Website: macys
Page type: billing-address
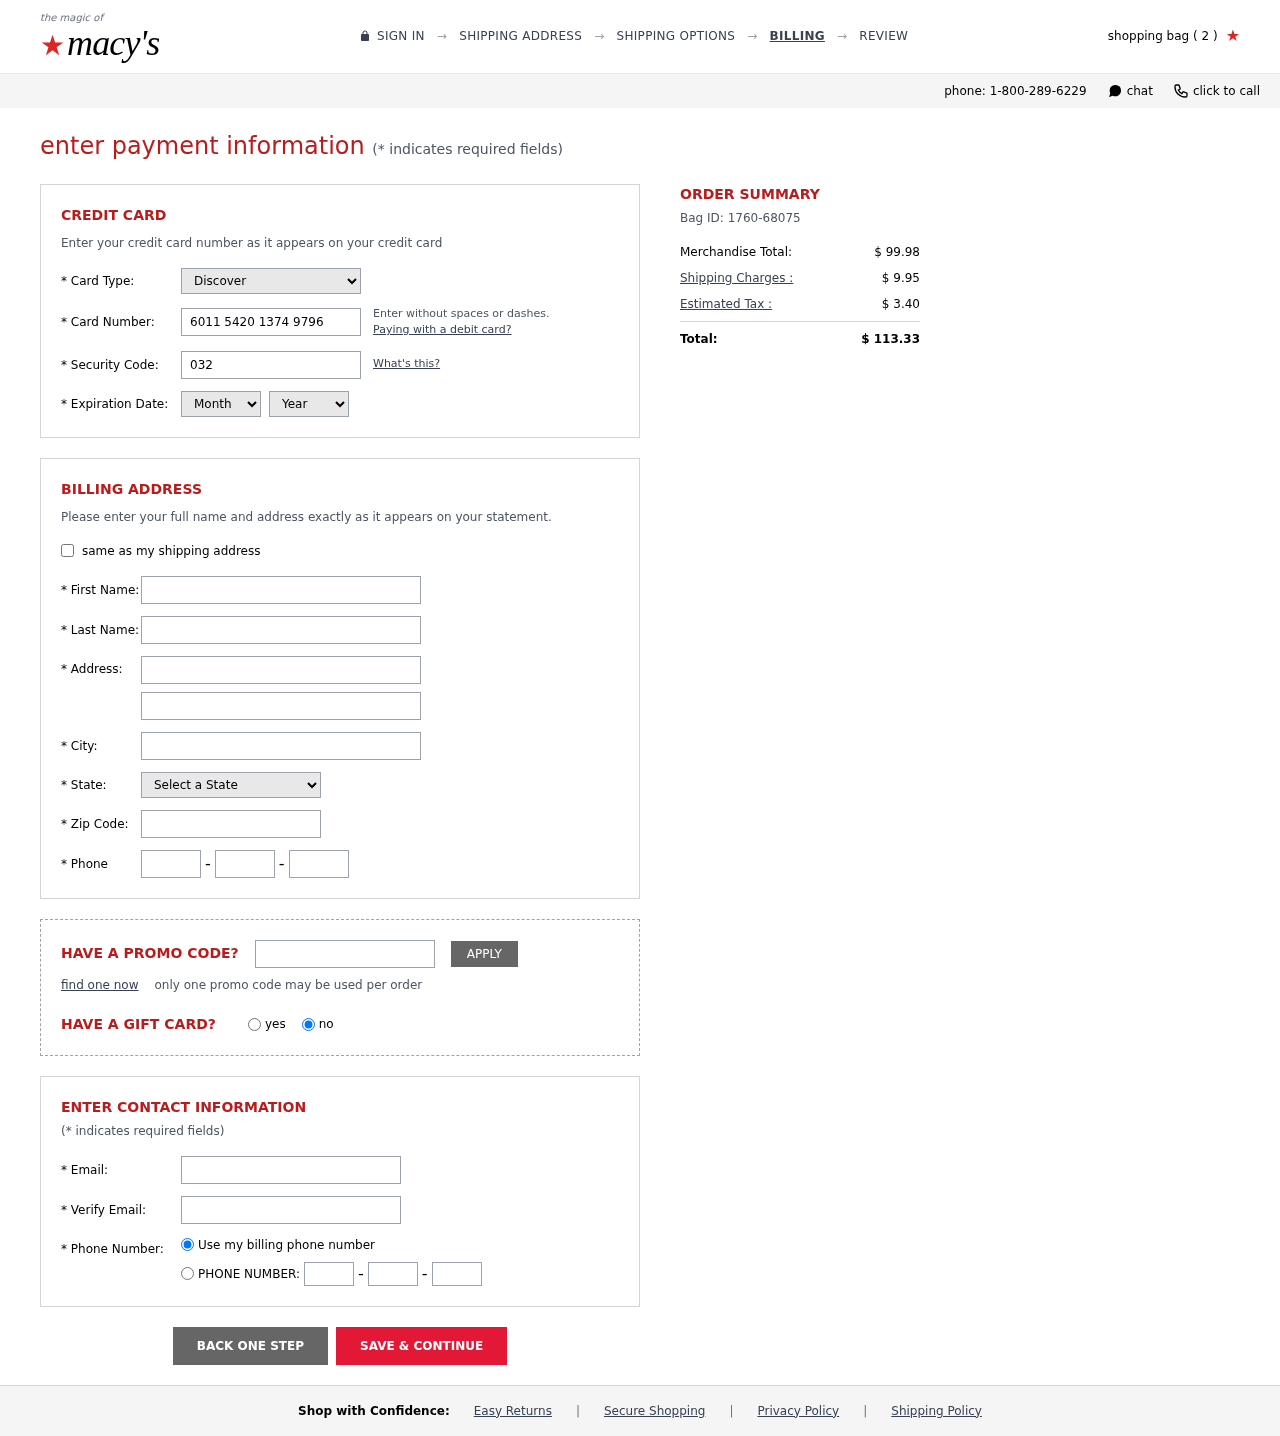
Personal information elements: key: PII_CARD_CVV
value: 032
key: PII_CARD_EXPIRY_MONTH
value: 03
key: PII_CARD_EXPIRY_YEAR
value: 30
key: PII_CARD_NUMBER
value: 6011 5420 1374 9796
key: PII_CARD_TYPE
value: Discover
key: PII_CITY
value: New Gary
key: PII_EMAIL
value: matthewrosario@yahoo.com
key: PII_FIRSTNAME
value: Matthew
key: PII_LASTNAME
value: Rosario
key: PII_PHONE_AREA
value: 623
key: PII_PHONE_PREFIX
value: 915
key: PII_PHONE_SUFFIX
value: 6178
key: PII_POSTCODE
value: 07414
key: PII_STATE_ABBR
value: HI
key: PII_STREET
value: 24297 Ashley Knoll Apt. 112
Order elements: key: ORDER_NUM_ITEMS
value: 2
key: ORDER_ID
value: Bag ID: 1760-68075
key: ORDER_SUBTOTAL
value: $ 99.98
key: ORDER_SHIPPING_COST
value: $ 9.95
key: ORDER_TAX
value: $ 3.40
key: ORDER_TOTAL
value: $ 113.33